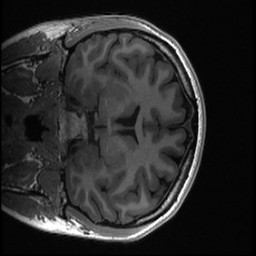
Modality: T1w
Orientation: coronal